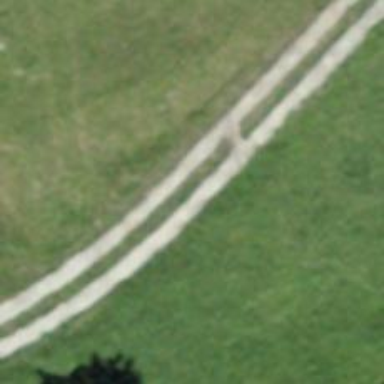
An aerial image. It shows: Track road.